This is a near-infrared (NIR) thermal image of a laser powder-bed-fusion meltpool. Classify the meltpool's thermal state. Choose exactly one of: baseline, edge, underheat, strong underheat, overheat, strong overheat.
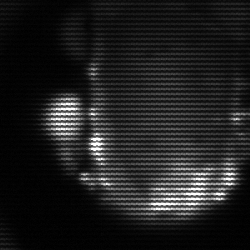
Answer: baseline